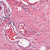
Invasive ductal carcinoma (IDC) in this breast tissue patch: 0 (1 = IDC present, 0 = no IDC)